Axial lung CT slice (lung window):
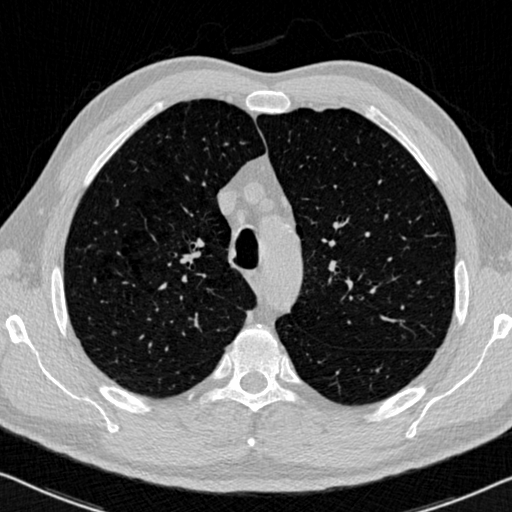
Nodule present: no